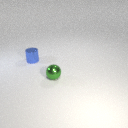
small green metal sphere in front of small blue metal cylinder